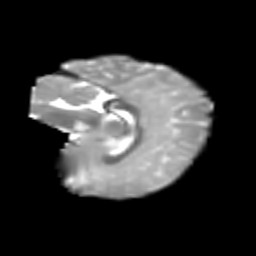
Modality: T2w
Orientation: sagittal
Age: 7
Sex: female
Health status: healthy